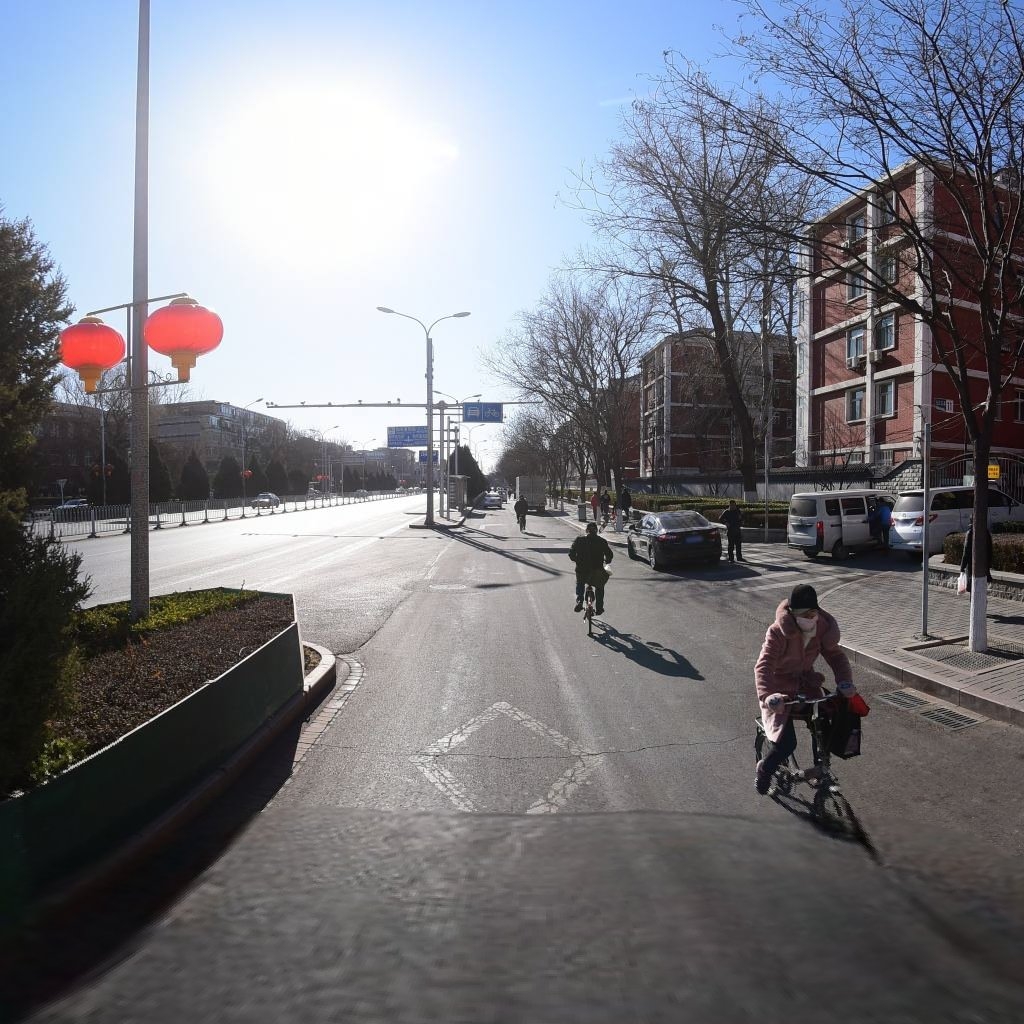
Region: Dongcheng
Road damage annotations: longitudinal crack, manhole cover, transverse crack